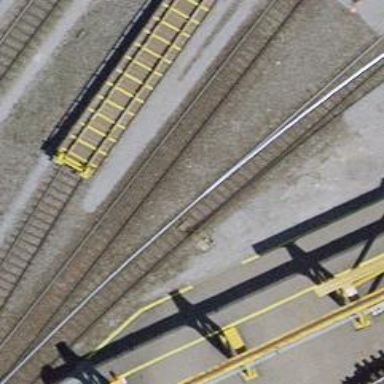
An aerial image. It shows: Railway switch.